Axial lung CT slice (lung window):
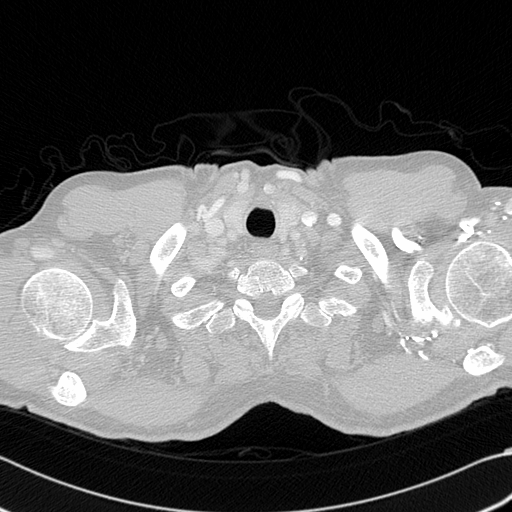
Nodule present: no